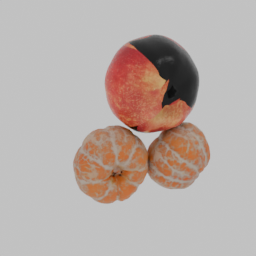
Label: nature